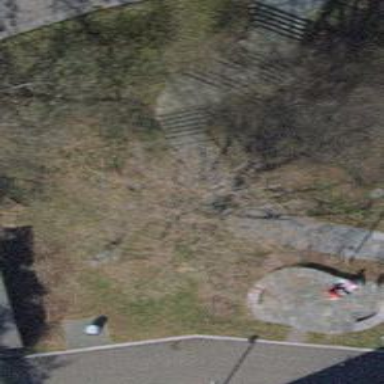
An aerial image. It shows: Stone steps on the road.